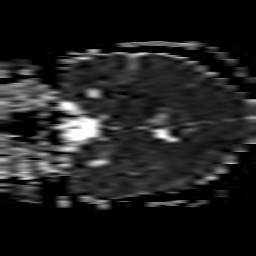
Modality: ADC
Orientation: coronal
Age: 37
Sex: female
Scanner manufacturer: philips
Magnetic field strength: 3 T
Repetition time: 4.041 s
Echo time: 0.05944 s